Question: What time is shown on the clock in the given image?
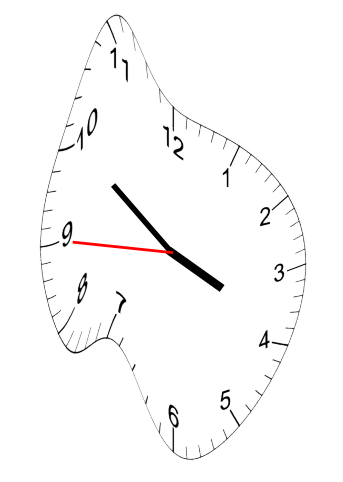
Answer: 03:50:45